Question: I'm writing my own version of <URL>. My question is, how can I compute the direction of gradient? I already know that:

But what should I do when = = 0?
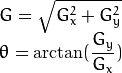
Answer: I think it actually doesnt' matter what value you give to theta, as a Gx and Gy equal to zero means that there is no gradient, meaning there is no edge. That pixel has no edges, so it has not either an angle of direction of the edge. detect when Gy=gx=0 and write in theta whathever you want.
Oh! but dont forget that arctan(Inf)=pi/2! If only the value of Gx is zero remember that you have a result!
EDIT: In the image all the black areas have not gradient, thus have not angle.